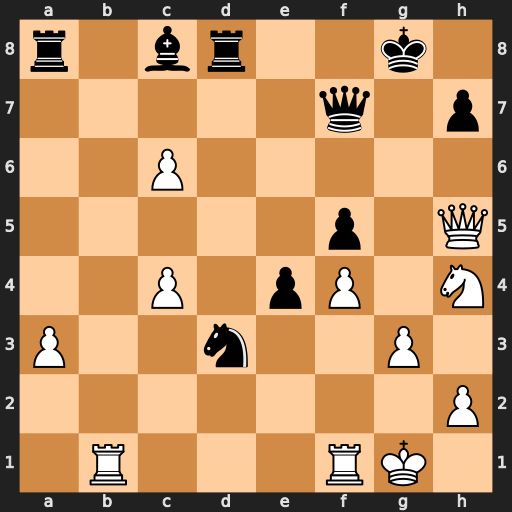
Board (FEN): r1br2k1/5q1p/2P5/5p1Q/2P1pP1N/P2n2P1/7P/1R3RK1
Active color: w
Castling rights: -
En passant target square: -
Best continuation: Qg5+ Qg7 Qxd8+